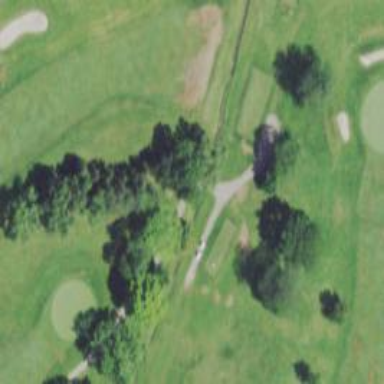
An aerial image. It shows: Path for both roads and golfers.